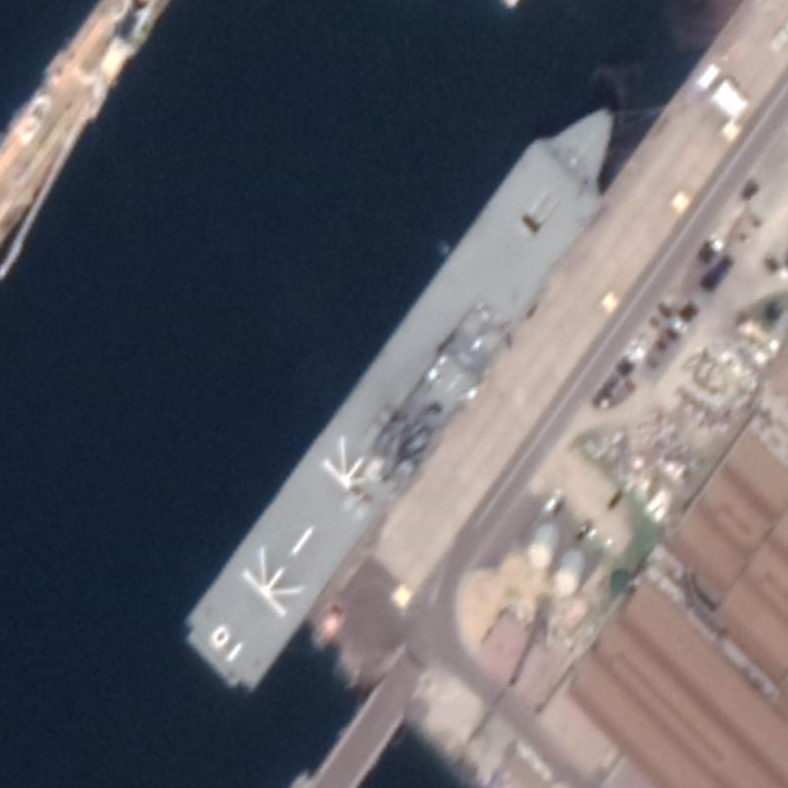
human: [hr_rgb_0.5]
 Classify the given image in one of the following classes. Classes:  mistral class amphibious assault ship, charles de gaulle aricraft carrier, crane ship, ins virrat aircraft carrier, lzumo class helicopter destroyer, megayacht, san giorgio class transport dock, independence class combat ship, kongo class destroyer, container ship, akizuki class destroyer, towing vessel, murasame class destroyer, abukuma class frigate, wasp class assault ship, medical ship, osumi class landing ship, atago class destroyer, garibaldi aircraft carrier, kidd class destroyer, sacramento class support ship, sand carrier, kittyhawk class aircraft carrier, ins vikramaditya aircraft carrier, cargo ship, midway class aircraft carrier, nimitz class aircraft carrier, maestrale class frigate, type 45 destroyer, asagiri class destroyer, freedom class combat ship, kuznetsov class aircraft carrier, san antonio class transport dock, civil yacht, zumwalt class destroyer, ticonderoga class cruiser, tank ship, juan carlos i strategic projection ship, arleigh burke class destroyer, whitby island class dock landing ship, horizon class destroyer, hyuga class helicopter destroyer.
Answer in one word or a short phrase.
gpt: Osumi class landing ship